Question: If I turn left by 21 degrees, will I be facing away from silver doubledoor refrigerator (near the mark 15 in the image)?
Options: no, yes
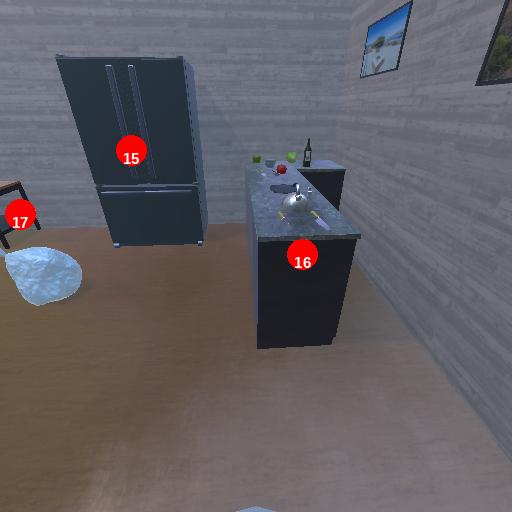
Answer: no